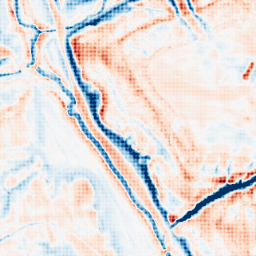
Category: trend_removal
Decomposition family: local_polynomial
Decomposition parameters: window_size: 21
degree: 1
Upsampling method: sinc_hamming
Upsampling parameters: scale: 8
kernel_size: 8
Upsampling scale: 8